Interaction volume radius: 10 \u00c5
Interaction volume height: 10 \u00c5
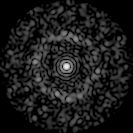
Disorder parameter: 0.8231